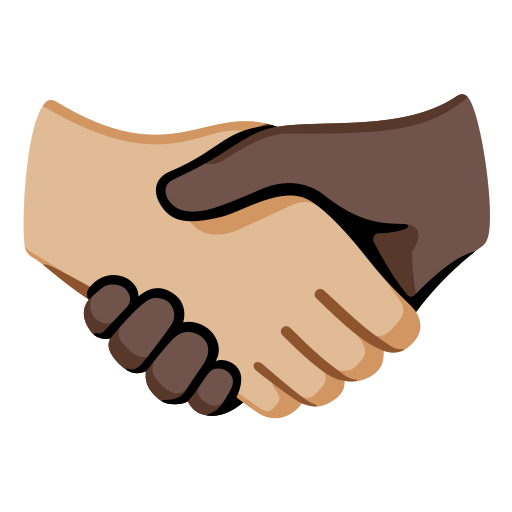
Emoji: 🫱🏼‍🫲🏿